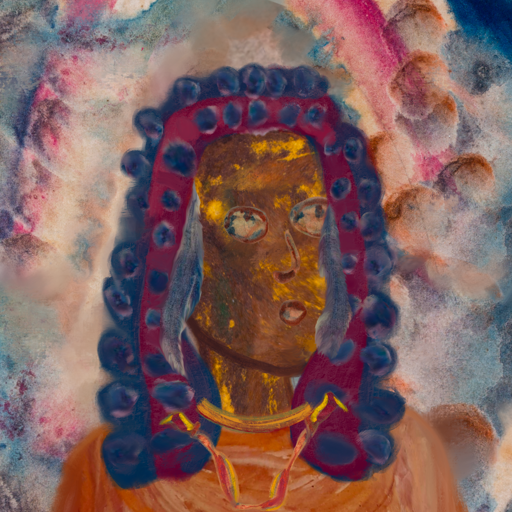
Background: Rupkatha, Head And Neck Side: Comrade, Face Side: Orphan, Bust: Pious_Lady, Hair Side: Hill_Girl, Head Accessory: Blank, Second Necklace: Gypsy_Mother_1, Necklace: Mother_And_Son_Son, Baby: Blank